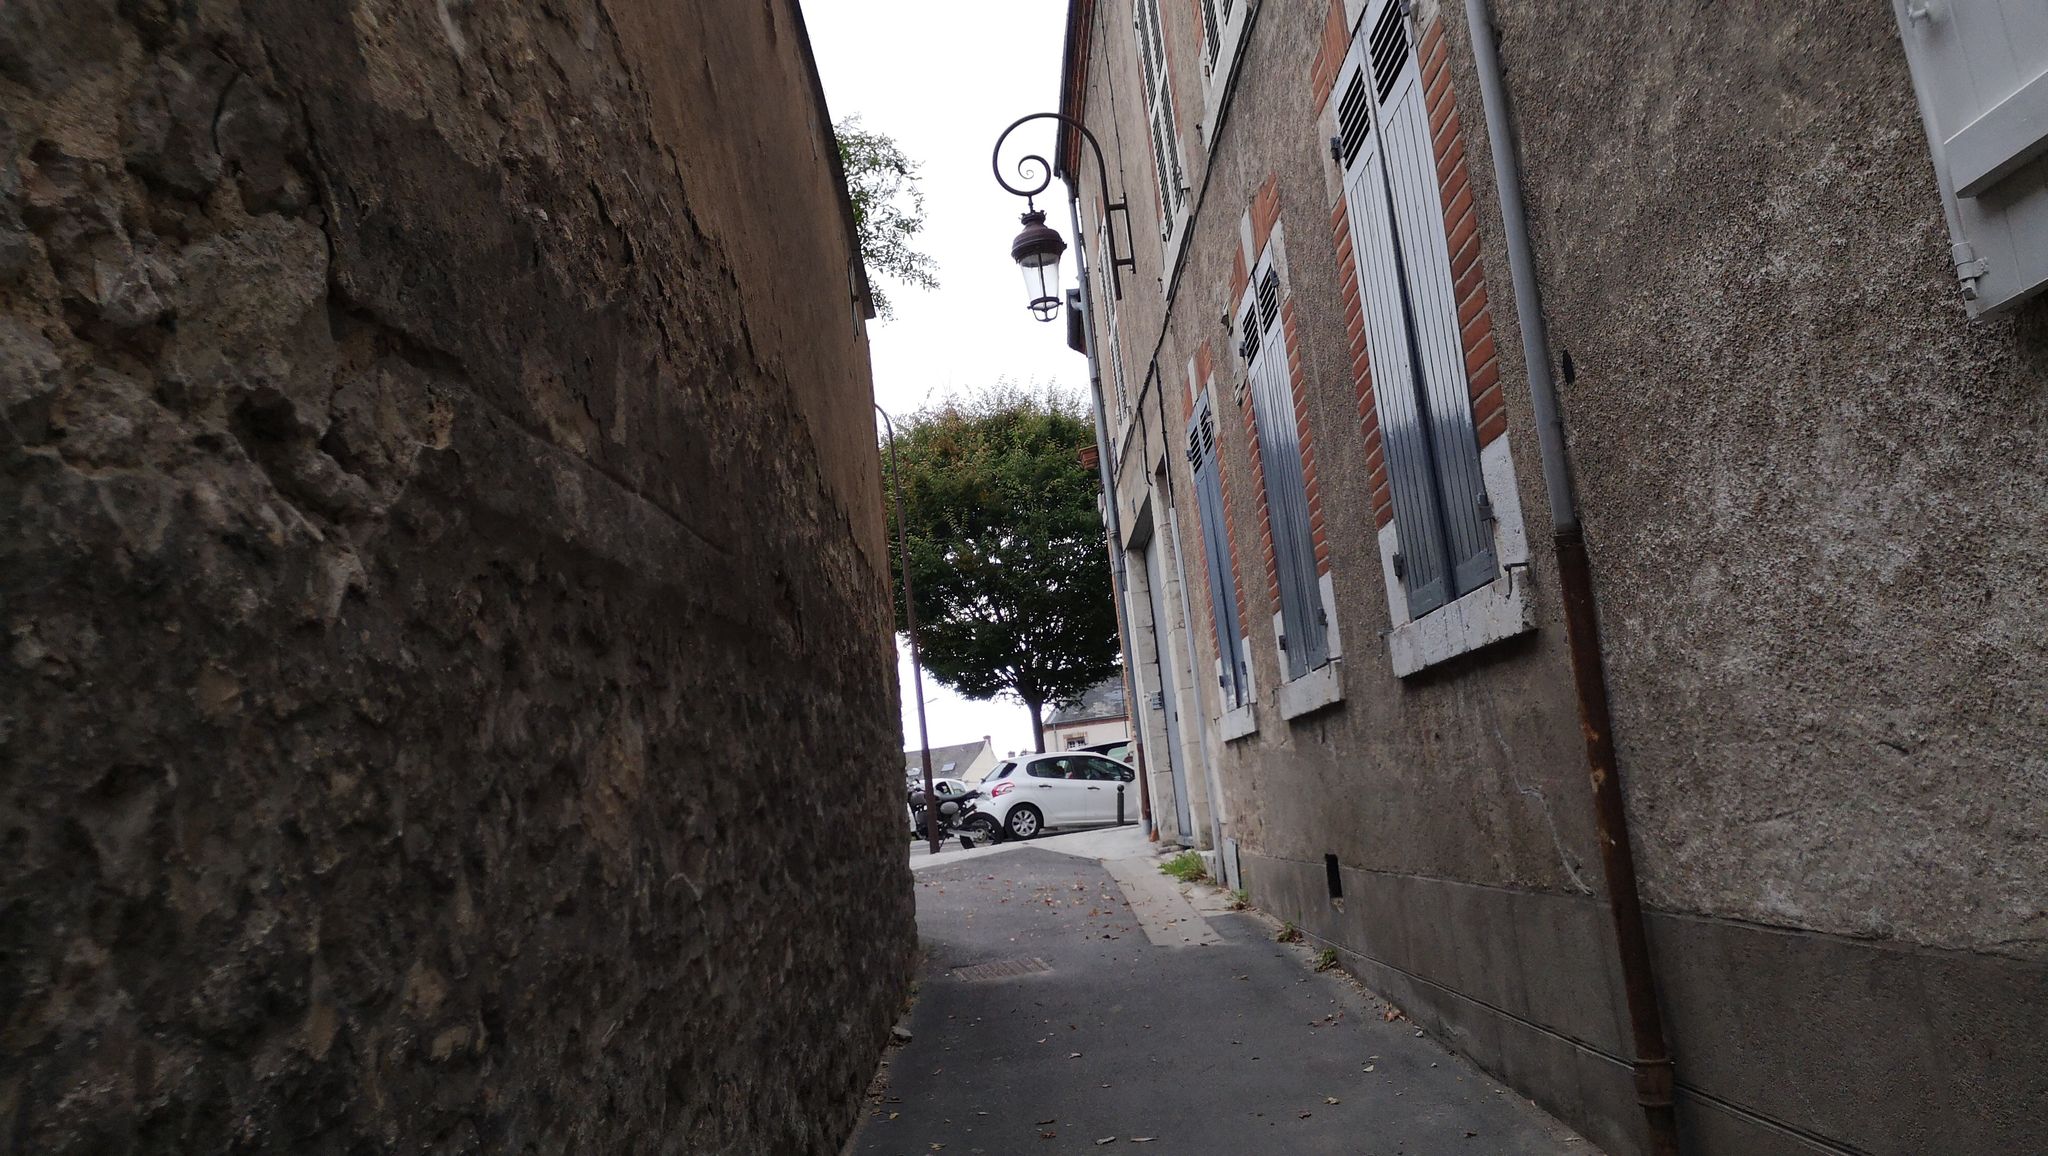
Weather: clear
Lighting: day
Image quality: good
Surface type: walking surface
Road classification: footway, service
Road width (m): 2.5, 2
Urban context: urban centre
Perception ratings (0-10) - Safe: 3.06, Lively: 6.51, Beautiful: 3.8, Boring: 5.32, Depressing: 3.64, Wealthy: 5.4